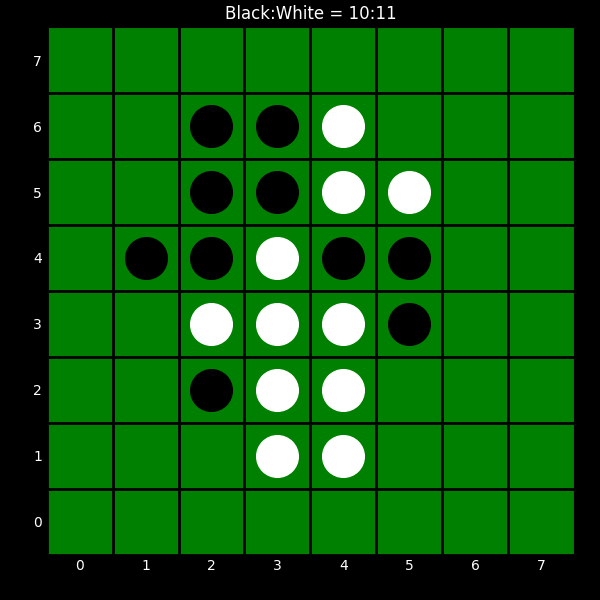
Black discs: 10
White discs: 11